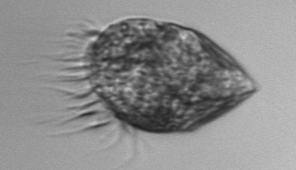
Label: Strombidium_morphotype1